Question: The title more or less says it all. Judging from the fact that "restrict viewer access" section of the Cloudfront management console (picture below) uses radio buttons, It appears that its an either/or situation.
Are there other ways to parse one's S3 bucket such that it can have both public (i.e., viewable by anyone) and private (i.e., signed urls) content in it?
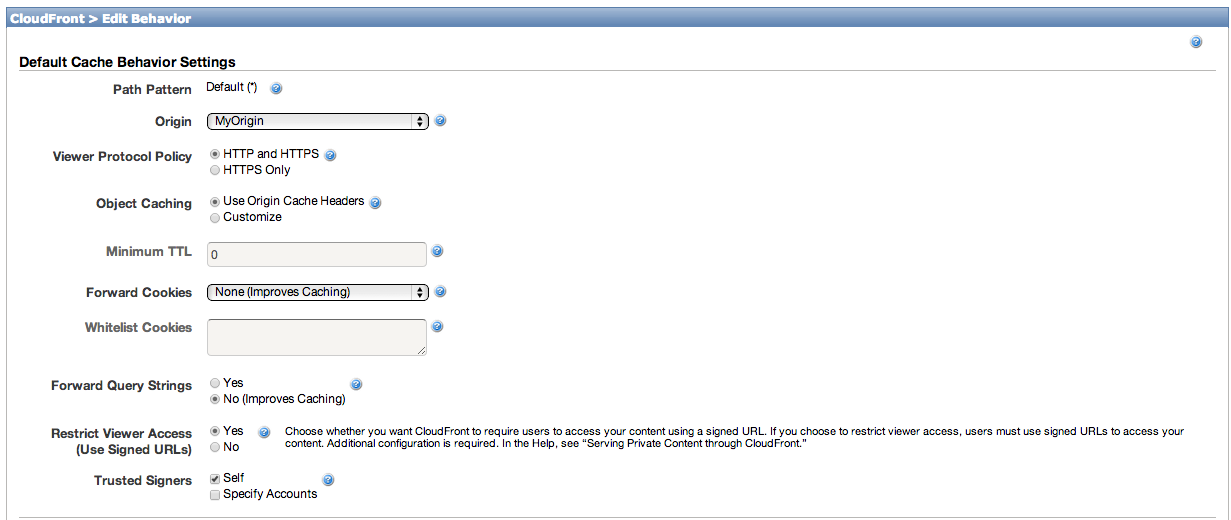
Answer: I can answer my own question. Yes, you can have signed and unsigned urls at the same Cloudfront distribution. In the example below, my distribution is called 'blahblah.cloudfront.com'. The key is to specify two "origin server"s. One for the signed urls and another for the unsigned urls.
'''
->AWS Management Console->Cloudfront->Distribution settings of selected Distribution
->Origins: create both origins (e.g., pointing to 2 different S3 buckets)
->Behaviors: create "path patterns" for each origin such that Cloudfront can
distinguish which origin the Cloudfront url points to. E.g., in my S3 bucket named
"tim-UNsigned-bucket" I set the path pattern to 'uploads/*'. For my signed url bucket,
I gave it the more general path pattern of '*' and prioritized it 2nd.
As you can see below, this means that my unsigned url includes the path, uploads/,
whereas my signed does not.
'''
- Signed urls: 'https:// or http://blahblah.cloudfront.com/file1.jpg?Policy=asf...'- UNsigned urls: 'https:// or http://blahblah.cloudfront.com/uploads/file2.jpg'
Making any of these changes can take Cloudfront several minutes (5-15 minutes) to update. Therefore, do your best to make all the changes in my directions with the fewest mistakes possible otherwise it will take you forever.